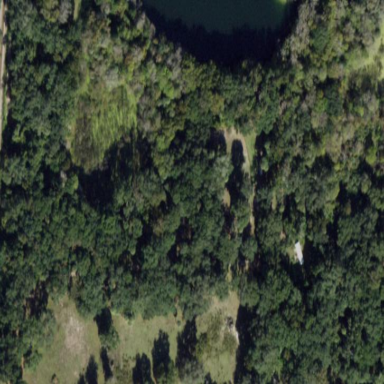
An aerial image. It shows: Mixed woodland area with various types of leaves.